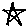
Label: star